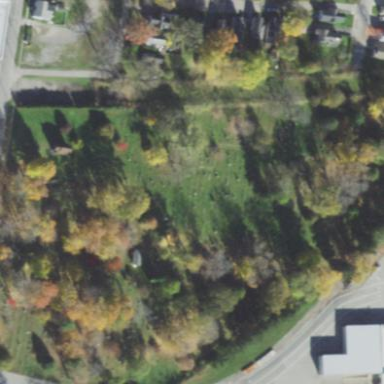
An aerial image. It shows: Cemetery.